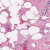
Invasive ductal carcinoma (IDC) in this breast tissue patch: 0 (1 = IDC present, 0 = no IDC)